Question: I have WinMerge set up as my diff tool for VSS 2005. However WinMerge <URL>. The docs for VSS say that 3-way merge IS supported in VSS:
> <URL>
I'd like recommendations on a good (free) tool I can use which will retain the ability to do 3-way merge, and is better than VSS' own merge/diff tool.

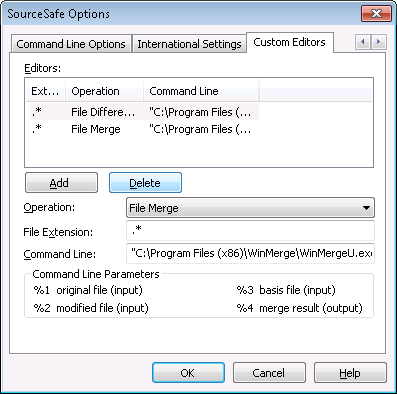
Answer: I recommend KDiff3:
<URL>
Meld is typically used with Git on Linux, and, there's a Windows version:
<URL>
I haven't used it in a while, but, I think many Windows people would recommend p4Merge
<URL>